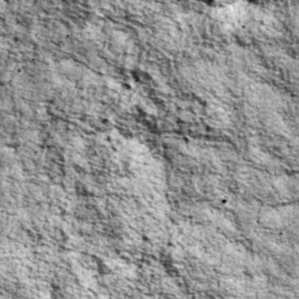
Label: non_frost